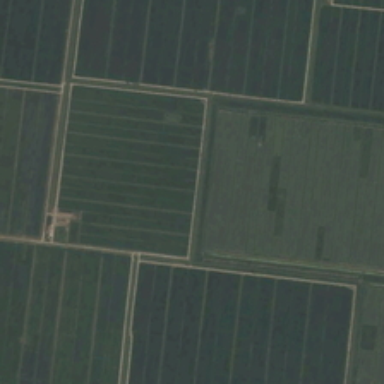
Many pieces of green farmlands are together .